Question: Please help to solve the geometric issue. I'm creating multiple sectors of the wheel. Now I need to be placed in every sector the text oriented from the center of the circle to the edge. But somehow, everything goes awry.

Here is the class of one sector:
'''
package comps
{
import flash.display.Shape;
import flash.display.Sprite;
import flash.filters.GlowFilter;
import flash.geom.Matrix;
import flash.geom.Point;
import flash.geom.Vector3D;
import flash.net.URLRequest;
import flash.text.AntiAliasType;
import flash.text.Font;
import flash.text.TextField;
import flash.text.TextFormat;
import flash.text.TextFormatAlign;
public class Sector extends Sprite
{
private var imageX1:Number;
private var imageY1:Number;
private var imageX2:Number;
private var imageY2:Number;
[Embed(source="font/SEGOEUIB.TTF", fontFamily="SegoeUI", mimeType="application/x-font", embedAsCFF="false", advancedAntiAliasing="true")]
private var MoolEmbed:Class;
public function Sector(tip:String, rot:Number, centerX:Number, centerY:Number, innerRadius:Number, outerRadius:Number, startAngle:Number, arcAngle:Number, val:Number, color:uint, alpha:Number, url:String, value:Number, steps:int=20)
{
Font.registerFont(MoolEmbed);
var myArc:Sprite = new Sprite();
myArc.graphics.lineStyle(2);
myArc.graphics.beginFill(color, alpha);
drawSolidArc (myArc,centerX, centerY, innerRadius, outerRadius, startAngle, arcAngle, url, steps);
myArc.graphics.endFill();
this.addChild(myArc);
var myFormat:TextFormat = new TextFormat();
myFormat.size = 20;
myFormat.align = TextFormatAlign.CENTER;
myFormat.font = 'SegoeUI';
myFormat.bold = true;
var myText:TextField = new TextField();
myText.defaultTextFormat = myFormat;
myText.setTextFormat(myFormat);
myText.embedFonts = true;
myText.antiAliasType = AntiAliasType.ADVANCED;
myText.text = url;
this.addChild(myText);
myText.wordWrap = true;
myText.width = outerRadius - innerRadius;
myText.height = 20;
var sectorsNum:Number = rot/360;
textRotation(myText, rot*(sectorsNum-value) - rot*0.5, centerX, centerY);
myText.x = imageX1 + 0 * (imageX2 - imageX1);
myText.y = imageY1 + 0 * (imageY2 - imageY1);
//trace (myText.x + " " + myText.y);
var myGlow:GlowFilter = new GlowFilter();
myGlow.color = 0xFFFFFF;
myGlow.blurX = 20;
myGlow.blurY = 20;
myGlow.strength = 2;
myText.filters = [myGlow];
}
}
private function textRotation (target:TextField, angle:Number, centerX:Number, centerY:Number):void{
var point:Point=new Point(centerX + target.width/2, centerY + target.height/2);
var m:Matrix=target.transform.matrix;
m.tx -= point.x;
m.ty -= point.y;
m.rotate (angle*(Math.PI/180));
m.tx += point.x;
m.ty += point.y;
target.transform.matrix=m;
}
private function drawSolidArc (drawObj:Object, centerX:Number,centerY:Number,innerRadius:Number,outerRadius:Number,startAngle:Number,arcAngle:Number,url:String,steps:int=20):void {
var twoPI:Number = 2 * Math.PI;
var angleStep:Number = arcAngle/steps;
var angle:Number, i:int, endAngle:Number;
var xx:Number = centerX + Math.cos(startAngle * twoPI) * innerRadius;
var yy:Number = centerY + Math.sin(startAngle * twoPI) * innerRadius;
var xxInit:Number=xx;
var yyInit:Number=yy;
drawObj.graphics.moveTo(xx,yy);
for(i=1; i<=steps; i++) {
angle = (startAngle + i * angleStep) * twoPI;
xx = centerX + Math.cos(angle) * innerRadius;
yy = centerY + Math.sin(angle) * innerRadius;
drawObj.graphics.lineTo(xx,yy);
if (i==steps*0.5-1){
imageX1 = xx;
imageY1 = yy;
}
}
endAngle = startAngle + arcAngle;
for(i=0;i<=steps;i++) {
angle = (endAngle - i * angleStep) * twoPI;
xx = centerX + Math.cos(angle) * outerRadius;
yy = centerY + Math.sin(angle) * outerRadius;
drawObj.graphics.lineTo(xx,yy);
if (i==steps*0.5){
imageX2 = xx;
imageY2 = yy;
}
}
drawObj.graphics.lineTo(xxInit,yyInit);
}
}
}
'''
And that's creating all the wheel:
'''
sectorsNum = tarotAC.length;
for (var i:int = 0; i < sectorsNum; i++){
var arcAngle:Number = - 1/sectorsNum;
var startAngle:Number = arcAngle*i;
var arc:Sector = new Sector(FlexGlobals.topLevelApplication.mode, 360/sectorsNum, 0, 0, stageW*0.1, stageW*0.5, startAngle, arcAngle, Number(sectorsNum - i), tarotAC.getItemAt(i).color, 1, tarotAC.getItemAt(i).datas, tarotAC.getItemAt(i).url);
con.addChild(arc);
}
'''
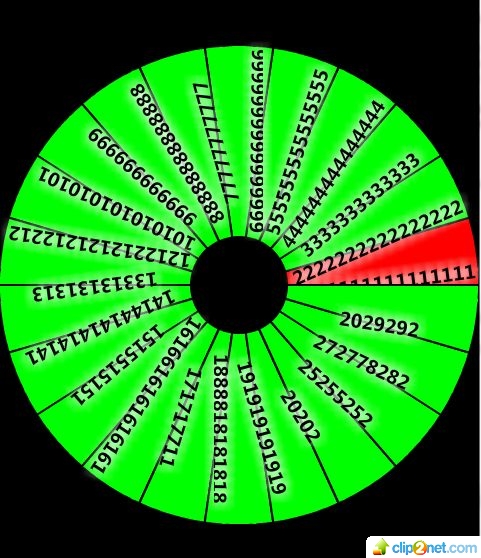
Answer: By looking at it, I would say your TextFields need to be moved up by their height. TextFields are created from the top and the coordinates you give them would fit better with the baseline. Maybe you could put your TextField in a Sprite, set the TextField's y to -height and then manipulate the container instead of the text itself:
'''
var container:Sprite = new Sprite();
container.addChild(myText);
this.addChild(container);
myText.y = -myText.height;
textRotation(container, rot*(sectorsNum-value) - rot*0.5, centerX, centerY);
//you should of course modify textRotation's first parameter type
container.x = imageX1 + 0 * (imageX2 - imageX1);
container.y = imageY1 + 0 * (imageY2 - imageY1);
'''